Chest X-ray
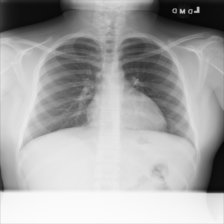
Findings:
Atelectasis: negative
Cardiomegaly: negative
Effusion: negative
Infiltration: negative
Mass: negative
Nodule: negative
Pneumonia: negative
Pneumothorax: negative
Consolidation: negative
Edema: negative
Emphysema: negative
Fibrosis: negative
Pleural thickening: negative
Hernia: negative